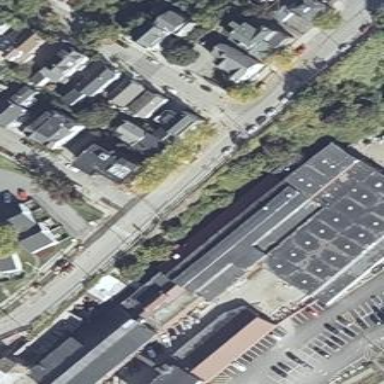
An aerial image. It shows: Industrial building that functions as railway museum.